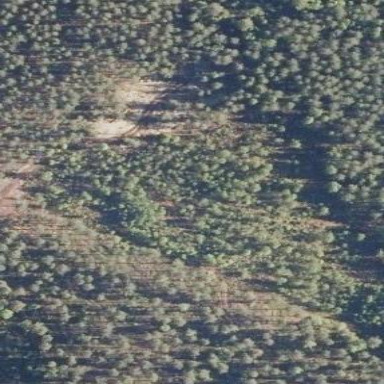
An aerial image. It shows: Area covered in scrub vegetation.